Question: This is an 8-digit puzzle. Find the minimum number of steps to restore it.
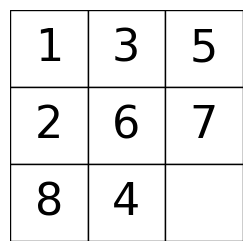
Answer: 16